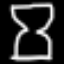
Label: hourglass